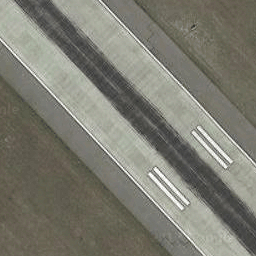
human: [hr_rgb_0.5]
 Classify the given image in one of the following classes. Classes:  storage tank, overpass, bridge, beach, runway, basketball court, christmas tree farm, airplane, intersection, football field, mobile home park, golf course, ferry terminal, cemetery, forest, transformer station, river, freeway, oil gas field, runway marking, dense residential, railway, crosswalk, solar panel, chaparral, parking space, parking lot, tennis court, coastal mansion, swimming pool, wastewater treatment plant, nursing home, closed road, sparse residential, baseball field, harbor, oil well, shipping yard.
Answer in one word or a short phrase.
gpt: runway